【题型】选择题　【知识点】立体几何　【难度】medium
已知正三棱柱$ABC-A_1B_1C_1$的棱长均为$2$，$M$为棱$CC_1$上靠近$C$的四等分点，以$M$为球心，$2$为半径的球面与该三棱柱棱的公共点的个数为（ ）\\[6pt]
\noindent
A．$5$ \qquad B．$6$ \qquad C．$7$ \qquad D．$8$\\[6pt]
【解答】
\textbf{【答案】}D\\[6pt]
\noindent
\textbf{【分析】}根据题意，计算各棱中到$M$距离为$2$的点的个数即可.\\[6pt]
\noindent
\textbf{【详解】}如图\textcircled{1}，$MC<2$，$MA>2$，$M$到棱$AA_1$的距离等于$2$，$A_1M>2$，$C_1M<2$，\\
故球$M$的球面与侧面$ACC_1A_1$的棱$A_1C_1$，$AA_1$，$AC$各有一个交点，分别为$O_1$，$O_2$，$O_3$，\\
同理可得与侧面$BCC_1B_1$的棱$B_1C_1$，$BB_1$，$BC$各有一个交点，分别为$O_4$，$O_5$，$O_6$，\\
如图\textcircled{2}，$AM_1=BM_1=\dfrac{\sqrt{17}}{2}>2$，$AB=2$，\\
$M_1$到棱$AB$的距离等于$\sqrt{AM_1^2-\left(\dfrac{AB}{2}\right)^2}=\dfrac{\sqrt{13}}{2}<2$，\\
故球$M$的一个截面圆$M_1$与$AB$有两个交点分别为$O_7$，$O_8$.\\
如图\textcircled{3}，$A_1M_2=B_1M_2=\dfrac{5}{2}>2$，$A_1B_1=2$，\\
$M_2$到棱$A_1B_1$的距离等于$\sqrt{A_1M_2^2-\left(\dfrac{A_1B_1}{2}\right)^2}=\dfrac{\sqrt{21}}{2}>2$，\\
故球$M$的一个截面圆$M_2$与$A_1B_1$没有交点.\\
综上，以$M$为球心，$2$为半径的球面与该三棱柱棱的公共点的个数为$8$.\\[6pt]

故选：D.
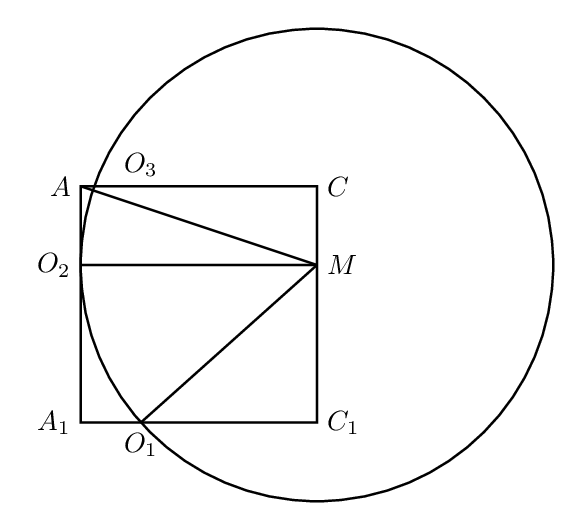
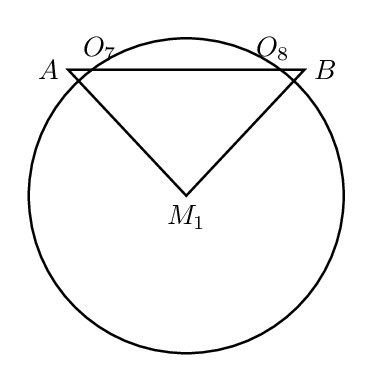
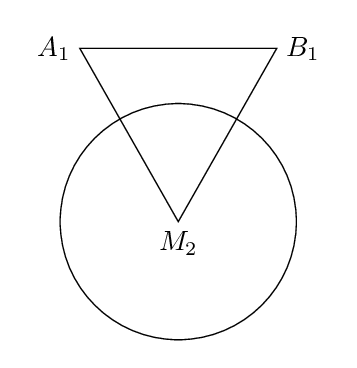